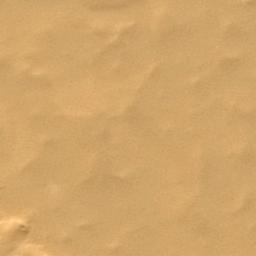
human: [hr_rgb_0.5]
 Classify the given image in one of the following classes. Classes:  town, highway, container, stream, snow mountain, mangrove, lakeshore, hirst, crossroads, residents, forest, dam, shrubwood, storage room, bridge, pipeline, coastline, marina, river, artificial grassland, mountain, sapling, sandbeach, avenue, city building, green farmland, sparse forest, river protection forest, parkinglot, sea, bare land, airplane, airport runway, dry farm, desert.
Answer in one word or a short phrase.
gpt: desert